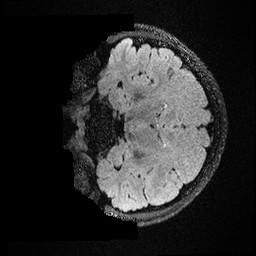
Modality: FLAIR
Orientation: coronal
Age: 22
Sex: male
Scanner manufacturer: ge
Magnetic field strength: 3 T
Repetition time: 4.802 s
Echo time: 0.1157 s